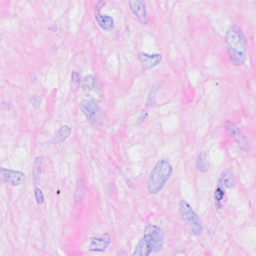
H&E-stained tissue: Breast